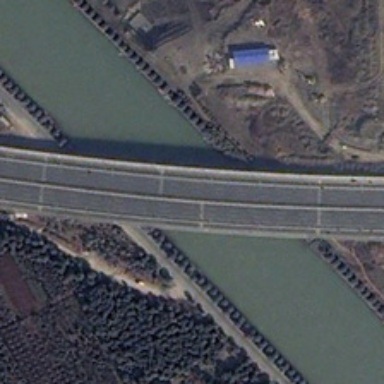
Many green trees are in one side of a river with a bridge over it .